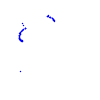
Particle: proton